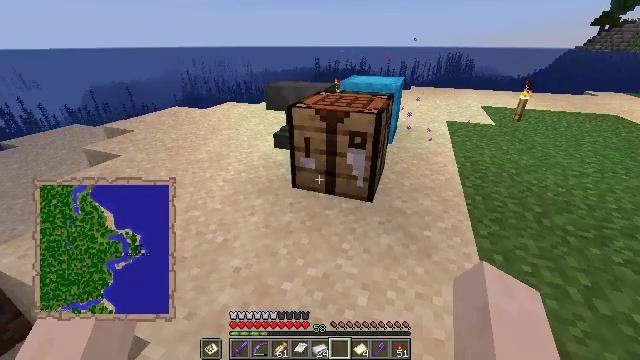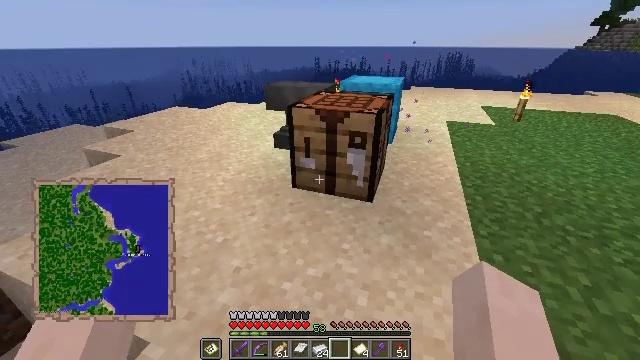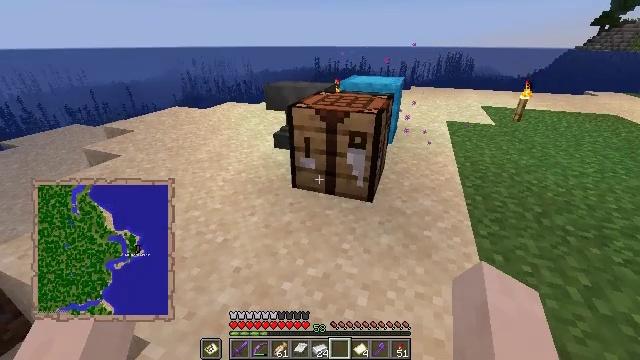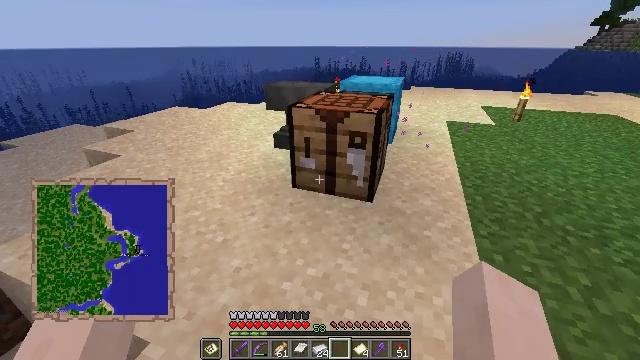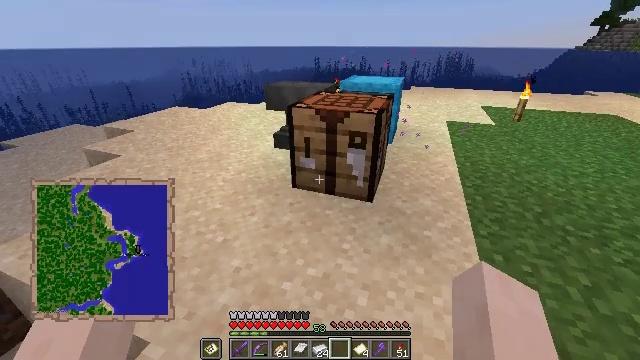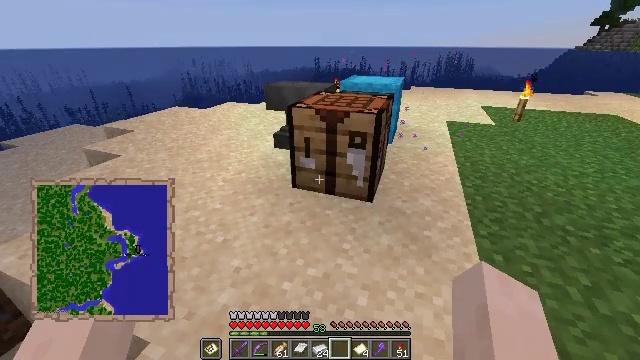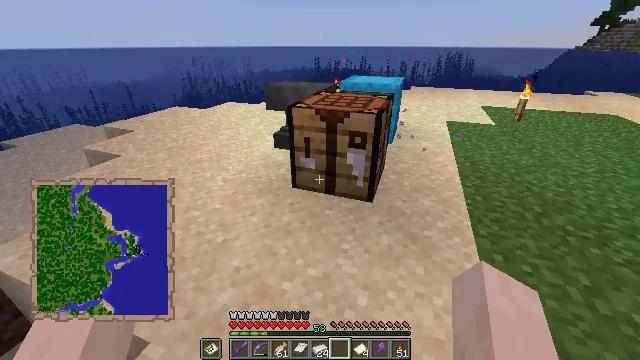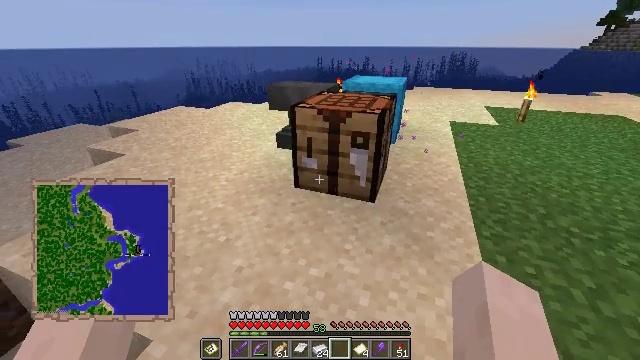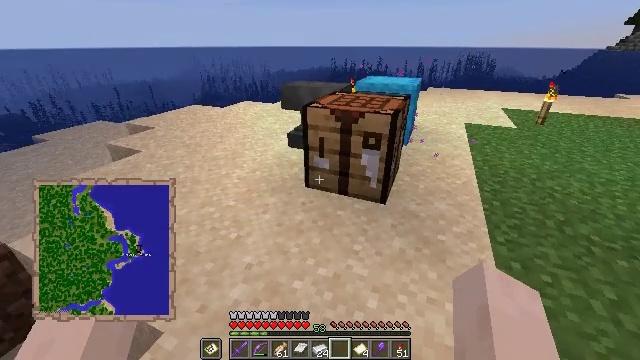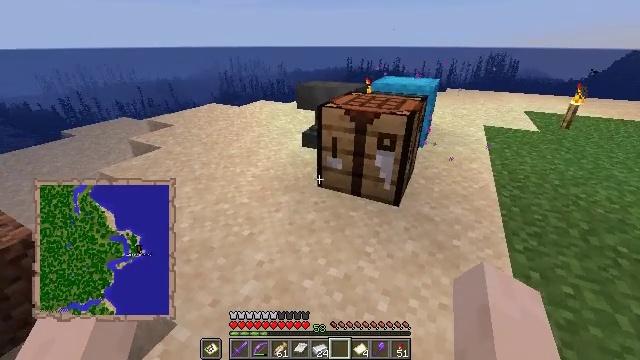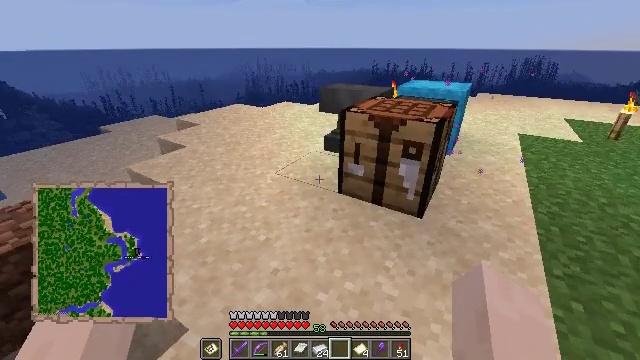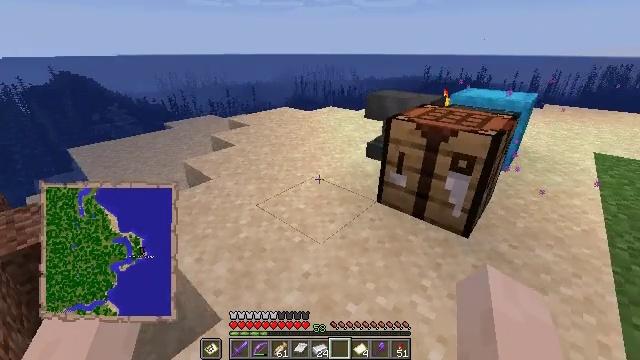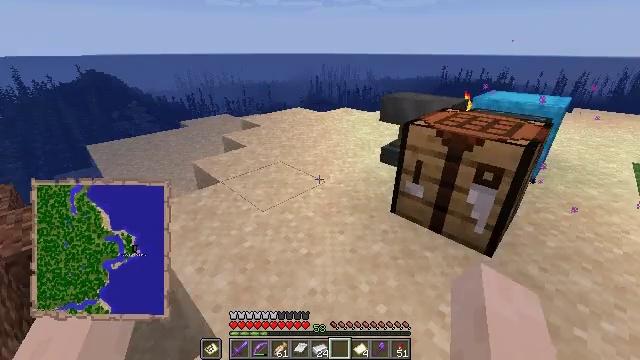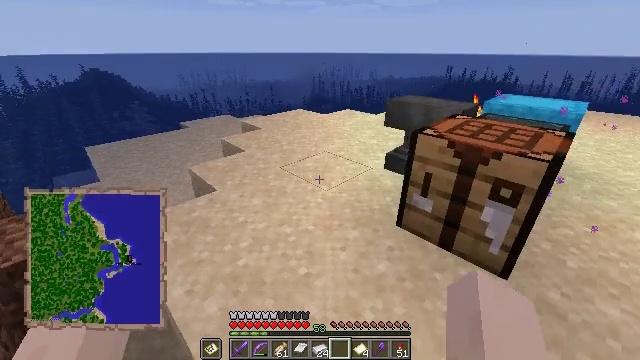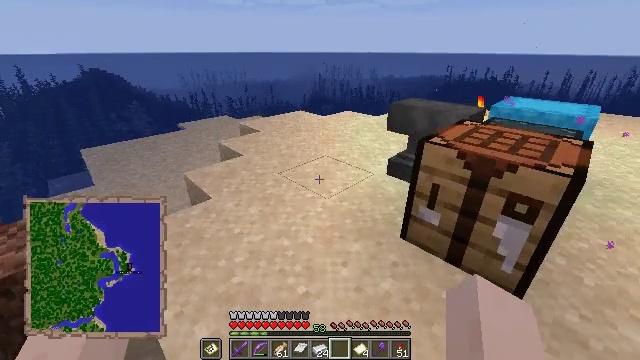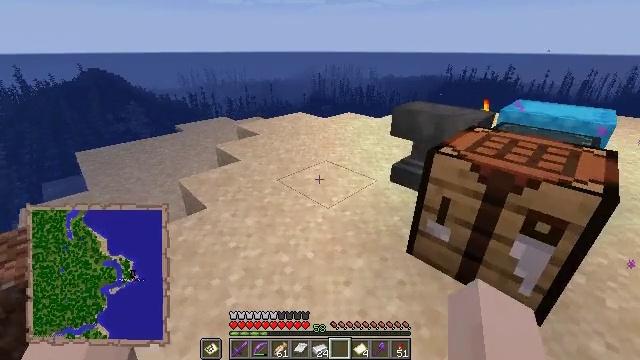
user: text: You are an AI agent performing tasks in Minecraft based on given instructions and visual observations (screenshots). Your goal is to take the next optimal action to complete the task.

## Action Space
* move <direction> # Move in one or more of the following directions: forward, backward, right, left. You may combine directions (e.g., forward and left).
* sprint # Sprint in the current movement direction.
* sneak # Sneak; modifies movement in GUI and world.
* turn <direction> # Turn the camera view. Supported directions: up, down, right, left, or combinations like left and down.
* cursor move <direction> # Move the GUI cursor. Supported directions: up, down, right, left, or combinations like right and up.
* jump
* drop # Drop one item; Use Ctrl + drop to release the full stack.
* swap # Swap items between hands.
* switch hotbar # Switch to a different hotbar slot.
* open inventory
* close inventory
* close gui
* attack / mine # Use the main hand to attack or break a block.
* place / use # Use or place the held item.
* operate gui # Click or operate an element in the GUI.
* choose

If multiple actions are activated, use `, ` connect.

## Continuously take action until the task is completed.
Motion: motion action
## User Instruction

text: Smash the anvil with a pickaxe.
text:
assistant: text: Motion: no_op
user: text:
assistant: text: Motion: no_op
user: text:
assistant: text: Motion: no_op
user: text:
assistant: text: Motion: no_op
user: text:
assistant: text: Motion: no_op
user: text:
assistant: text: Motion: no_op
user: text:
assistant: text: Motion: no_op
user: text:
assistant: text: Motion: turn left
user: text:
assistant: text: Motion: turn left
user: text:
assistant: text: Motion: move forward, turn left
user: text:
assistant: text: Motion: move forward, turn left and up
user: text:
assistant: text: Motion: move forward, turn left
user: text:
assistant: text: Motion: move forward
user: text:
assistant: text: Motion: move forward
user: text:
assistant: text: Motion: move forward
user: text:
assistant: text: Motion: move forward
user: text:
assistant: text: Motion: move forward
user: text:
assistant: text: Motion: move forward
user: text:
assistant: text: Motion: move forward
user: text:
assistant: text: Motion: move forward
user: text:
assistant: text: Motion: move forward
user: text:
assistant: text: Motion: move forward, turn right
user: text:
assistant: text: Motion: move forward, turn right
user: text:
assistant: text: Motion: move forward and move left, turn right
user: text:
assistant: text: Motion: move forward and move left, turn right
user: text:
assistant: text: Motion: move forward and move left, turn right
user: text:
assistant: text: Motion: move forward and move left, turn right and down
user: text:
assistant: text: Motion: move forward and move left, turn right and down
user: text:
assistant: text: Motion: move left, turn right
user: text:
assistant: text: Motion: move left, turn right